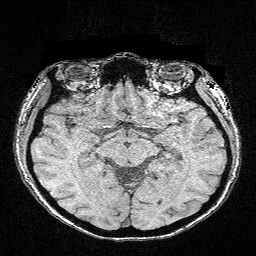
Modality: FLASH
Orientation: coronal
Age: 24
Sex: female